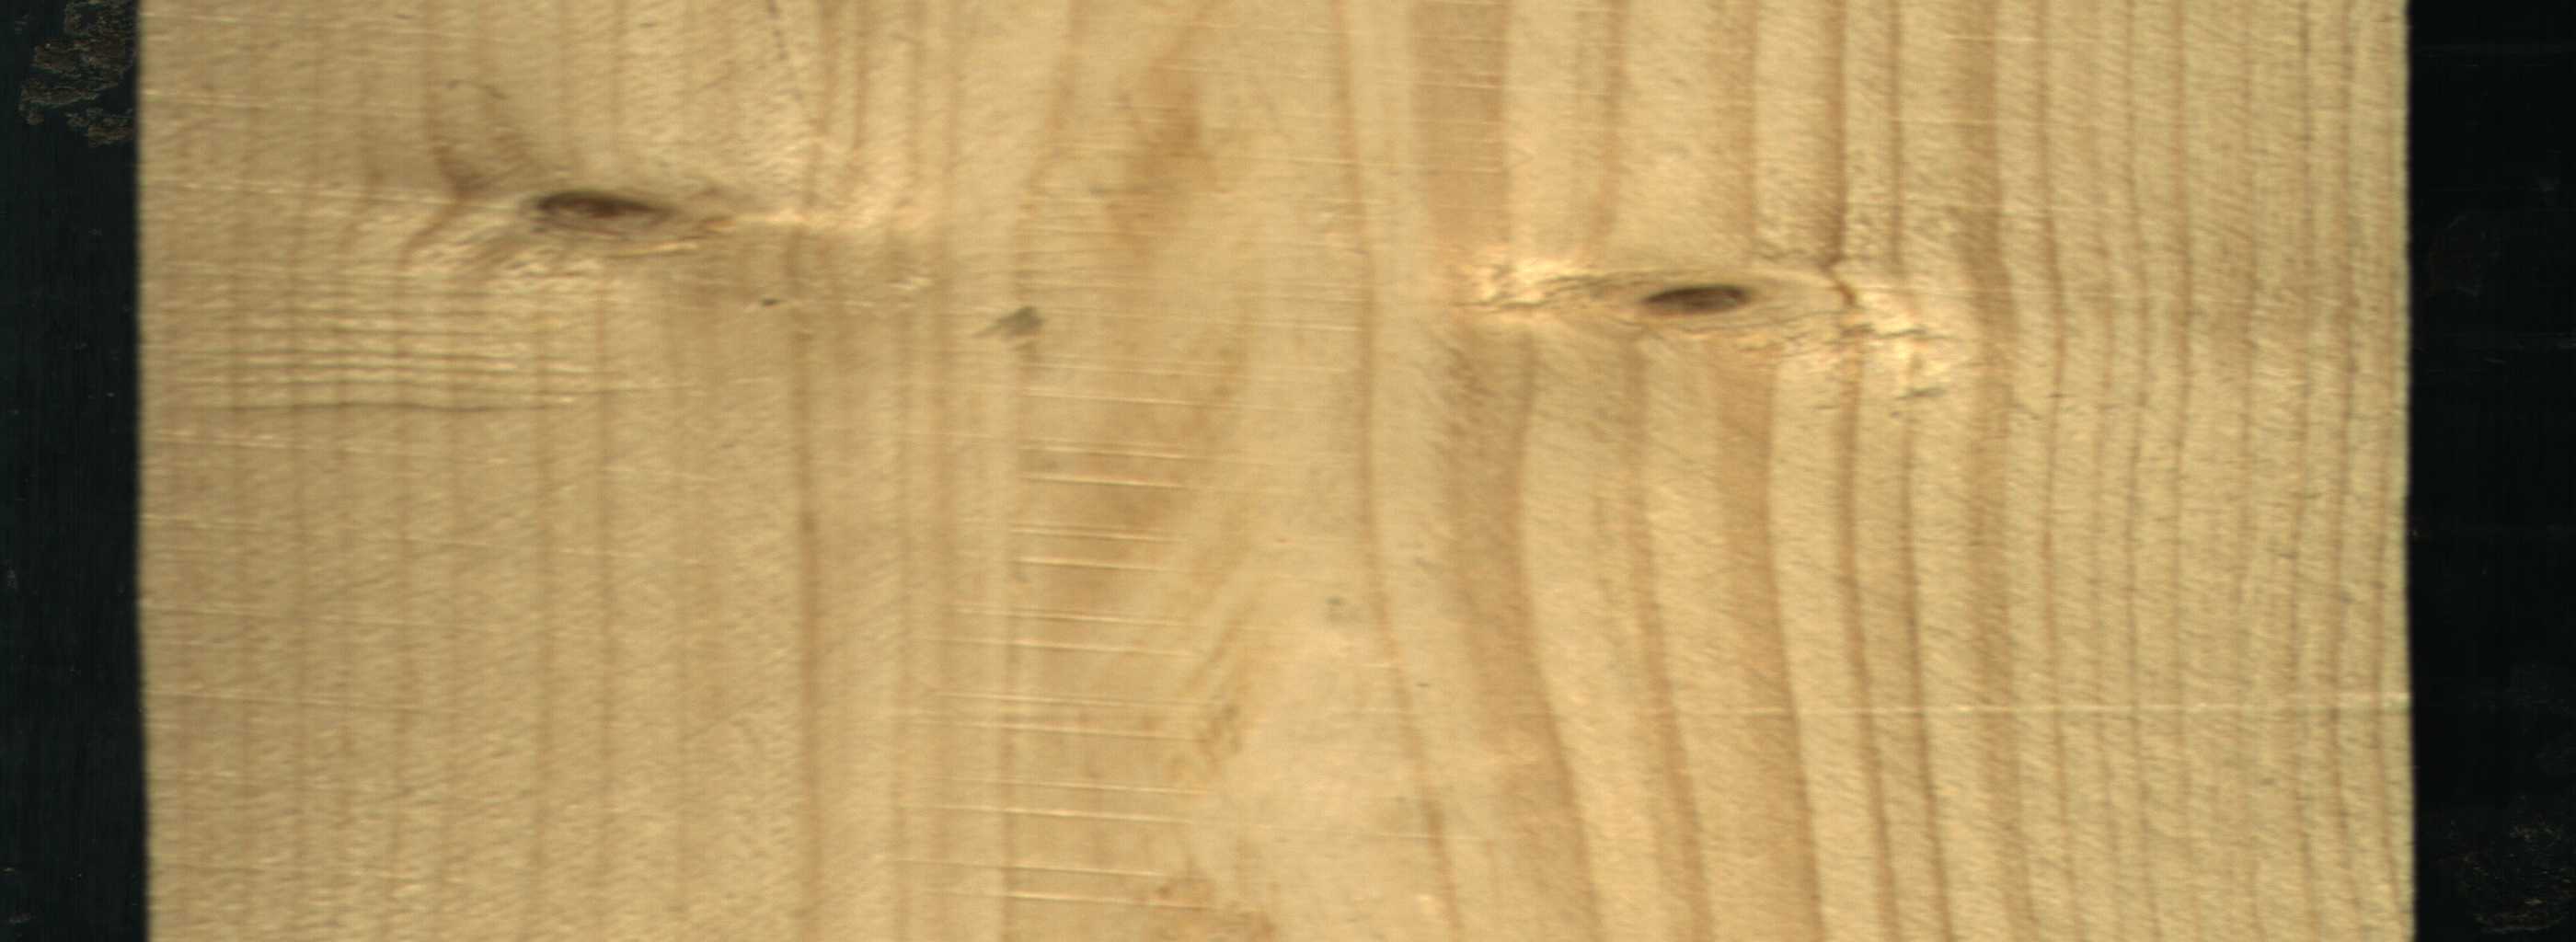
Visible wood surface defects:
Live_Knot
Live_Knot